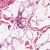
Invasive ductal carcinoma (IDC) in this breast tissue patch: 0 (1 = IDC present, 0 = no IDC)